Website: apple
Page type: account-selection
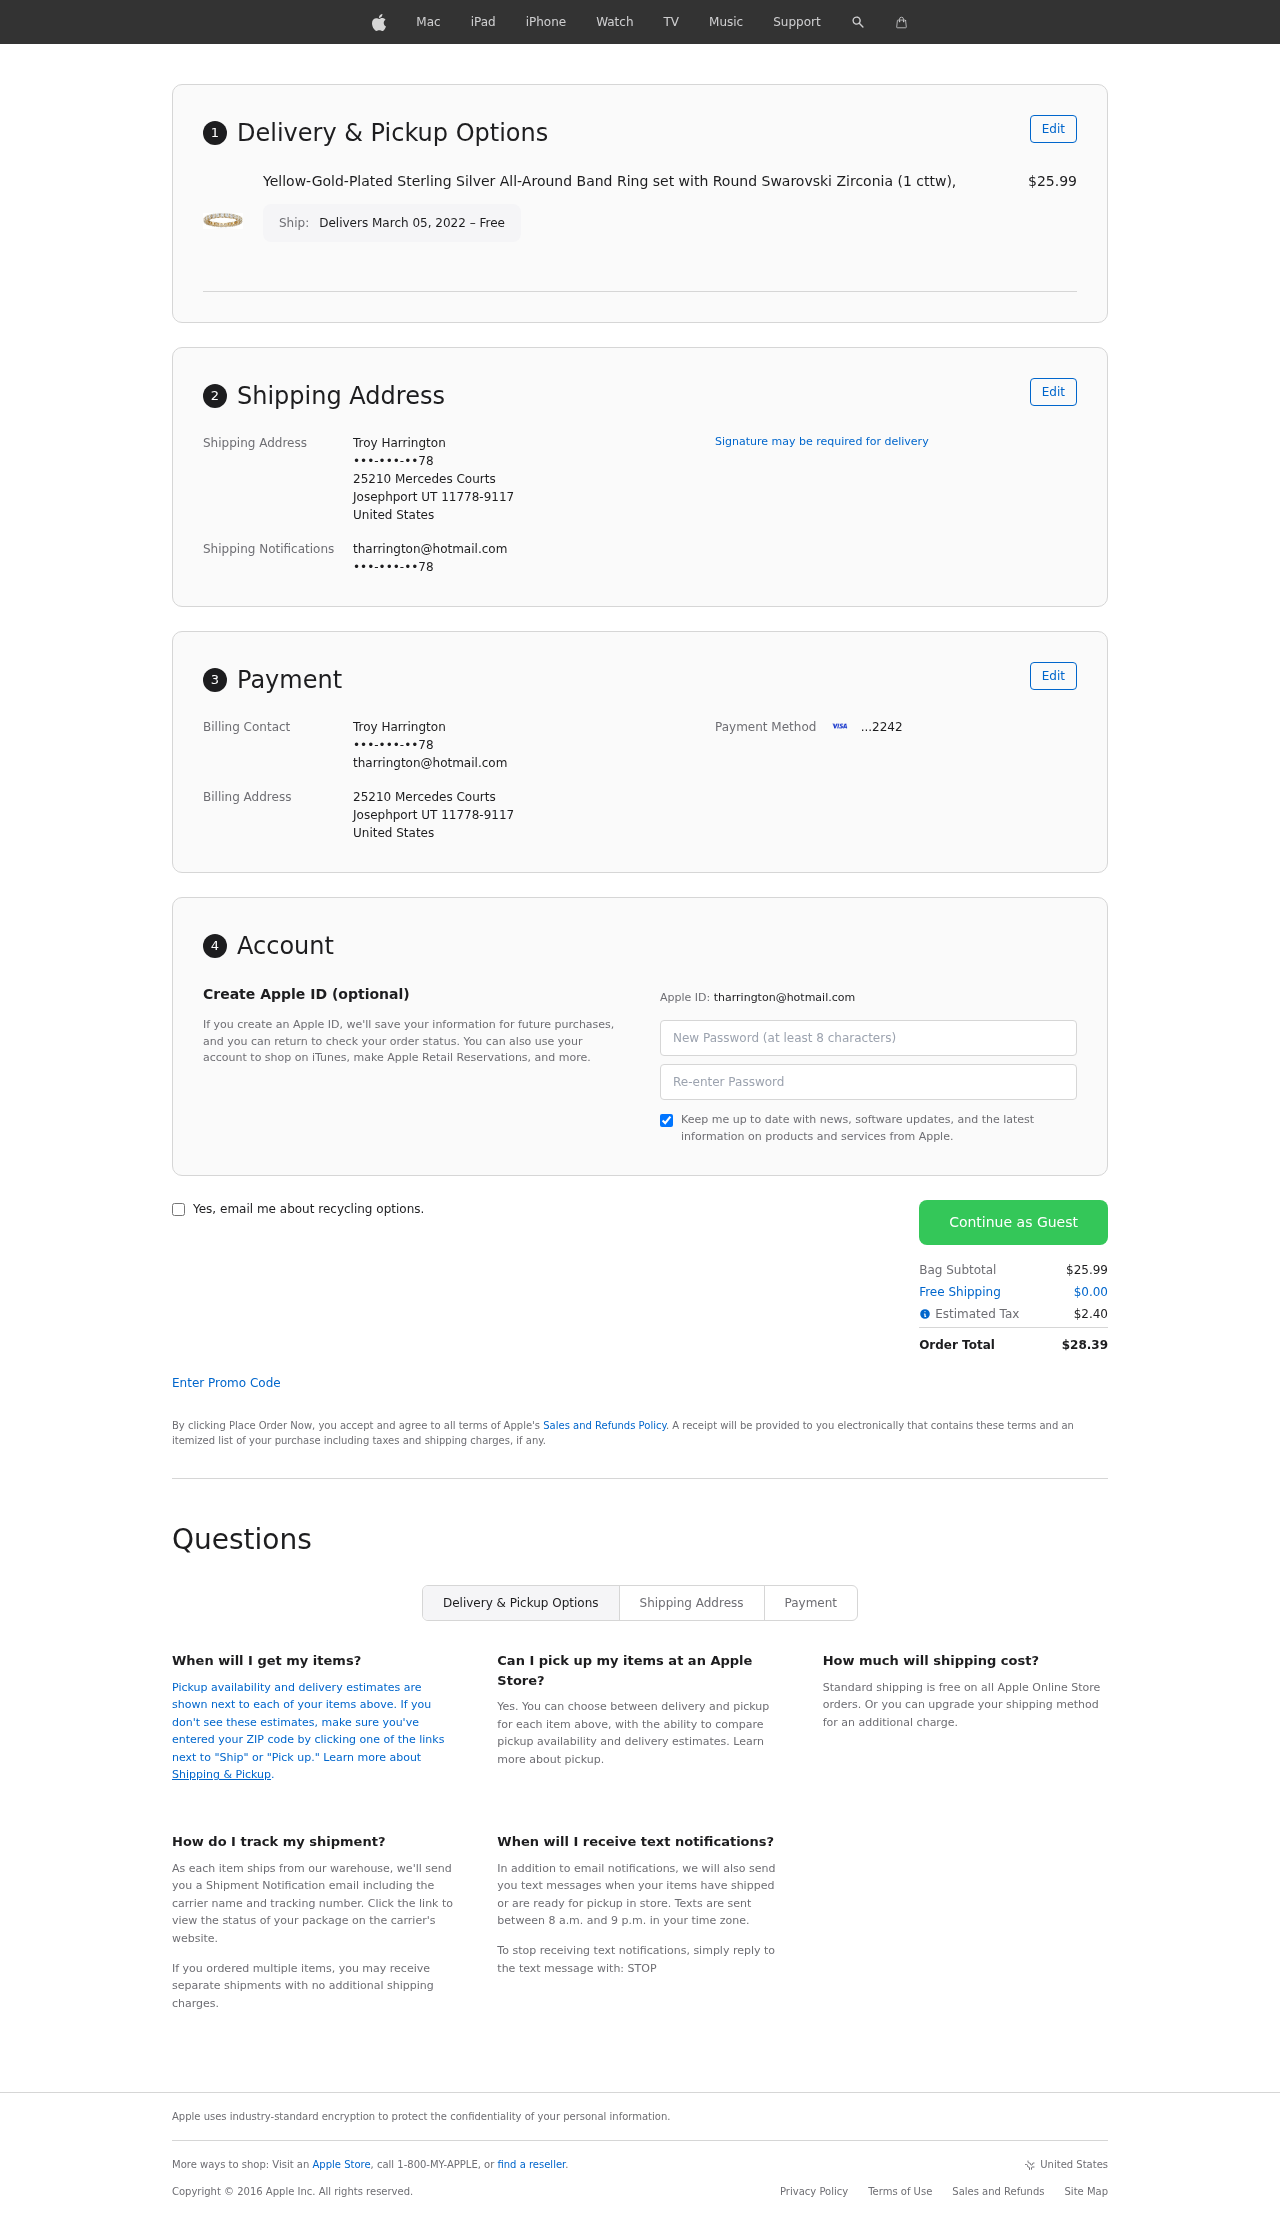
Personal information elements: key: PII_CARD_LAST4
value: ...2242
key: PII_CITY
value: Josephport
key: PII_COUNTRY
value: United States
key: PII_EMAIL
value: tharrington@hotmail.com
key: PII_FULLNAME
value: Troy Harrington
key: PII_PHONE
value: •••-•••-••78
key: PII_POSTCODE_FULL
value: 11778-9117
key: PII_POSTCODE_FULL
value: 11778
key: PII_STATE_ABBR
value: UT
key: PII_STREET
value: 25210 Mercedes Courts
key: PII_PHONE2
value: •••-•••-••78
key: PII_FIRSTNAME
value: Troy
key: PII_LASTNAME
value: Harrington
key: PII_FULLNAME2
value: Troy Harrington
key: PII_FULLNAME3
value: Troy Harrington
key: PII_FIRSTNAME2
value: Troy
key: PII_FIRSTNAME3
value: Troy
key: PII_LASTNAME2
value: Harrington
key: PII_LASTNAME3
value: Harrington
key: PII_FIRSTNAME_DERIVED
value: Troy
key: PII_LASTNAME_DERIVED
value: Harrington
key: PII_FULLNAME_DERIVED
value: Troy Harrington
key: PII_NAME_FULL_DERIVED
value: Troy Harrington
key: PII_PHONE3
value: •••-•••-••78
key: PII_EMAIL2
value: tharrington@hotmail.com
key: PII_EMAIL3
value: tharrington@hotmail.com
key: PII_STREET2
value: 25210 Mercedes Courts
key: PII_POSTCODE
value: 11778
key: PII_POSTCODE_EXT
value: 9117
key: PII_POSTCODE_NUMERIC
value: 11778
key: PII_POSTCODE_EXT_NUMERIC
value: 9117
Product elements: key: PRODUCT1_NAME
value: Yellow-Gold-Plated Sterling Silver All-Around Band Ring set with Round Swarovski Zirconia (1 cttw),
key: PRODUCT1_PRICE
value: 25.99
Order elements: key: ORDER_DELIVERY_DATE
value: Delivers March 05, 2022 – Free
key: ORDER_SUBTOTAL
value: $25.99
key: ORDER_SHIPPING_COST
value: $0.00
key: ORDER_TAX
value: $2.40
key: ORDER_TOTAL
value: $28.39